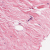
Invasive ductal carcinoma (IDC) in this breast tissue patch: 0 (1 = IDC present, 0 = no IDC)